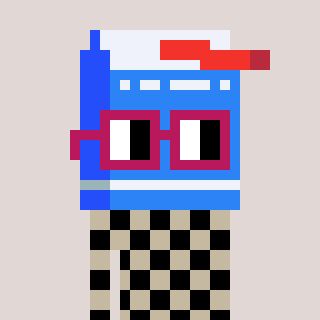
a pixel art character with square dark red glasses, a milk-shaped head and a bege-colored body on a warm background